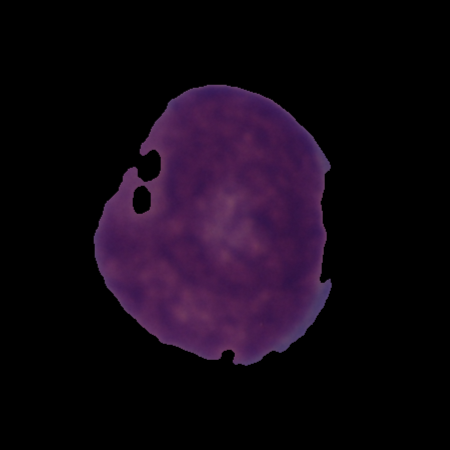
Label: cancer